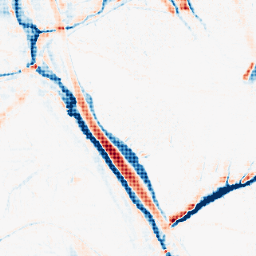
Category: morphological
Decomposition family: morphological_ellipse
Decomposition parameters: operation: average
width: 10
height: 20
Upsampling method: sinc_hamming
Upsampling parameters: scale: 8
kernel_size: 8
Upsampling scale: 8